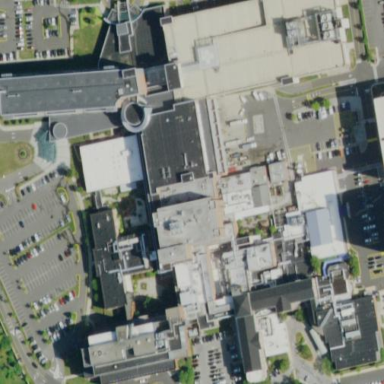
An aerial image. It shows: Hospital building.